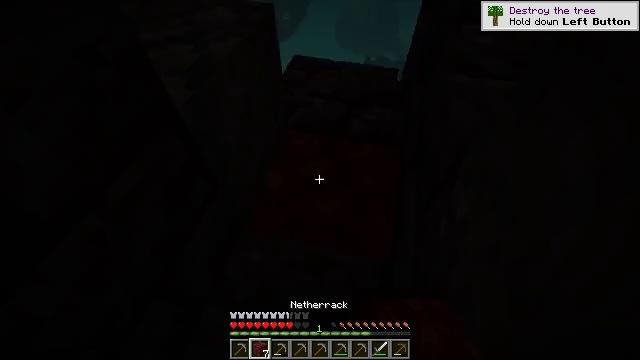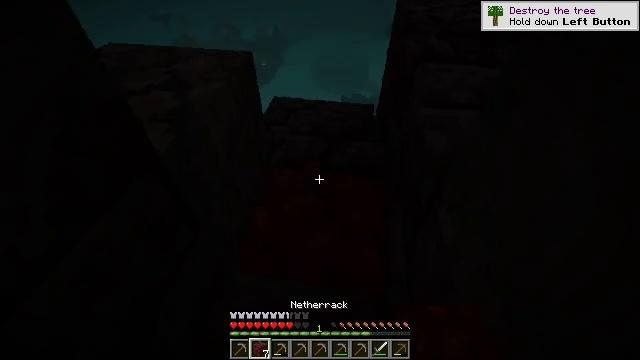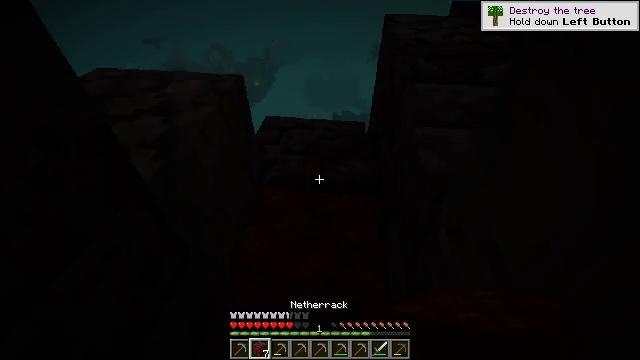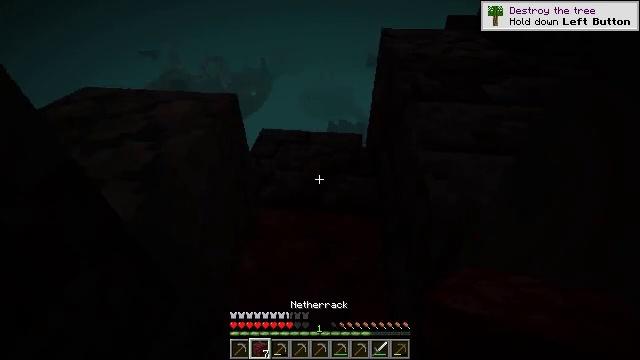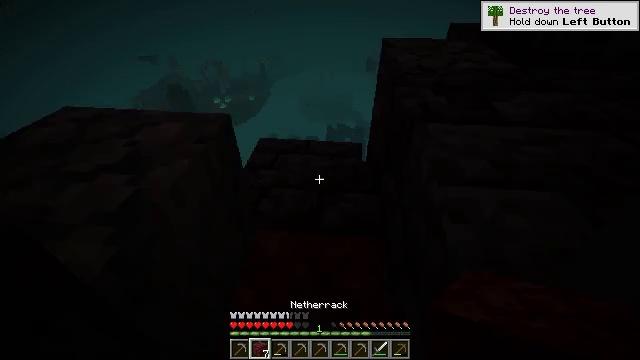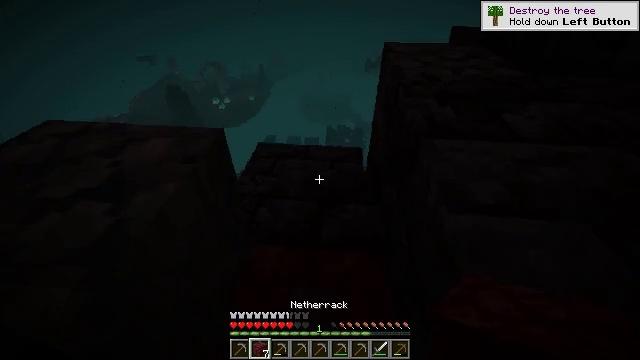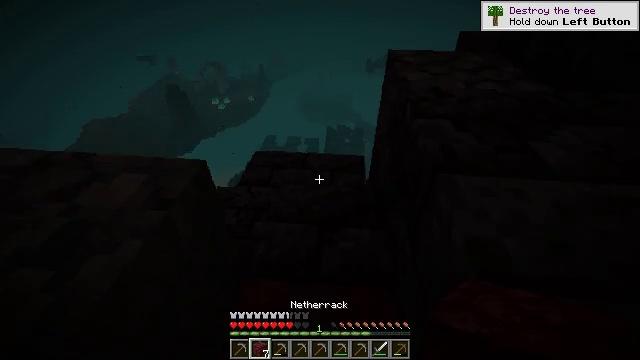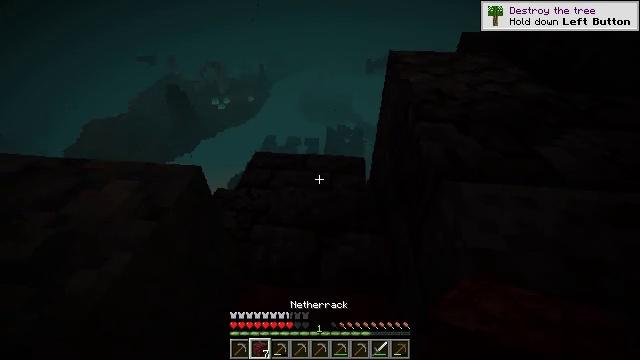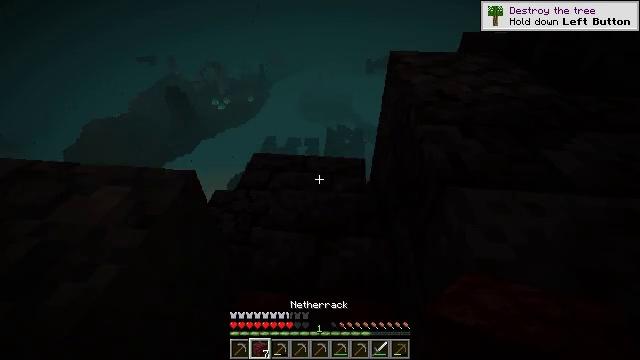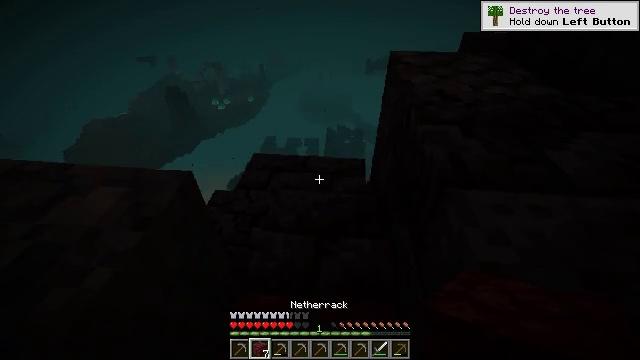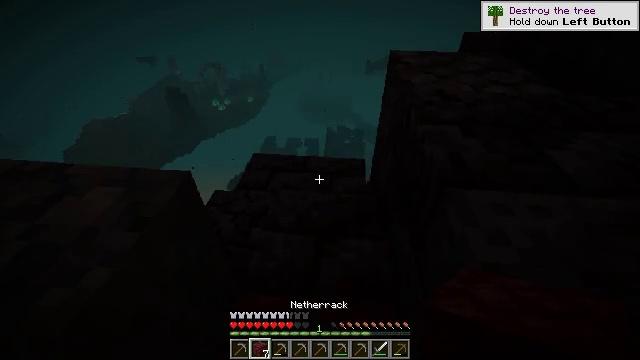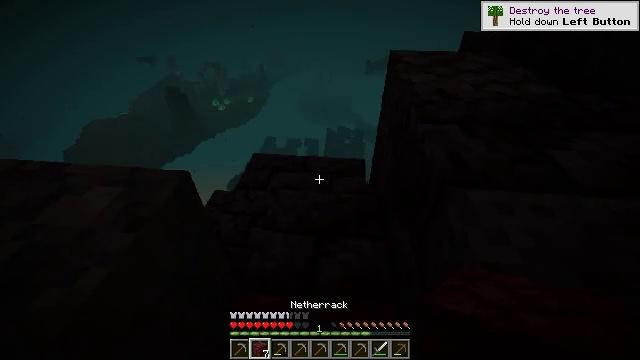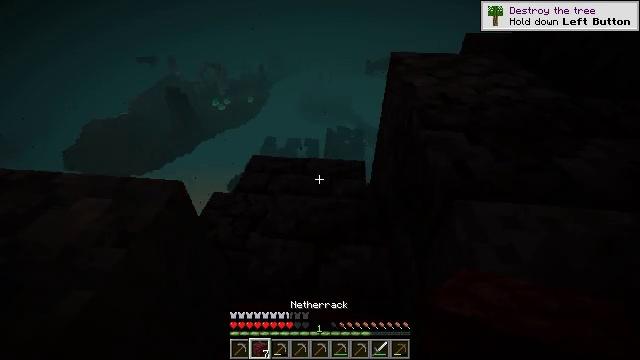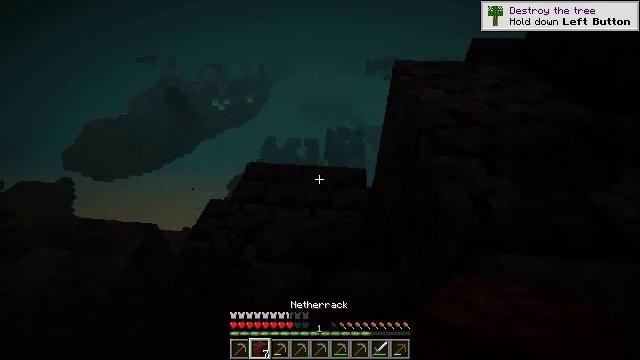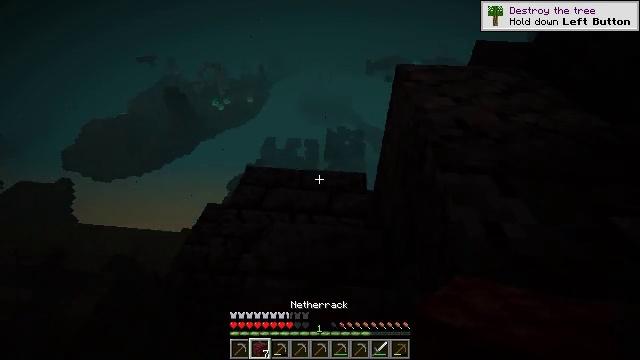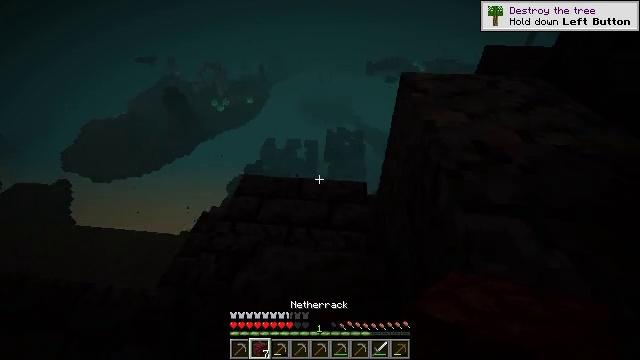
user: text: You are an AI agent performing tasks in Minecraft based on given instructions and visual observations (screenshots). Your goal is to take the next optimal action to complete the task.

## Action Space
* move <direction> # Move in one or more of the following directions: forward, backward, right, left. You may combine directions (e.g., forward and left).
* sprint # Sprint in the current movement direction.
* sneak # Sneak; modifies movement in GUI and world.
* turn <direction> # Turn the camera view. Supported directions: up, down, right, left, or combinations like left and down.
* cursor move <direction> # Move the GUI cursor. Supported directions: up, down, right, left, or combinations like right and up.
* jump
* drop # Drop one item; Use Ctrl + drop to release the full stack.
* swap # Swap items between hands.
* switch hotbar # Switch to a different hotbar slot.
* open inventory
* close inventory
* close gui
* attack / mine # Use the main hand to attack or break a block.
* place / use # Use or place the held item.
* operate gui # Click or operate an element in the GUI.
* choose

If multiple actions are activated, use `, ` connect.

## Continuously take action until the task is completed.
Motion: motion action
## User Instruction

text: Use a pickaxe to mine basalt.
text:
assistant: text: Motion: turn right and up
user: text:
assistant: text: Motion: move forward, turn right and up
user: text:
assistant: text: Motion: move forward, turn up
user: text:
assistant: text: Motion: move forward
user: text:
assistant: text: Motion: move forward
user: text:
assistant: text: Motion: no_op
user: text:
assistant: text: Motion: no_op
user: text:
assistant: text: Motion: no_op
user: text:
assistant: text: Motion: no_op
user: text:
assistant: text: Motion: no_op
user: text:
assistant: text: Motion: no_op
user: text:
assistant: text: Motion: move forward
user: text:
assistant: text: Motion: move forward
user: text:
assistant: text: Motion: move forward
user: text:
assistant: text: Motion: move forward
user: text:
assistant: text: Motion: no_op
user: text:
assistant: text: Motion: no_op
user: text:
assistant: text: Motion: no_op
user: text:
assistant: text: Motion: no_op
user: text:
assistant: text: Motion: no_op
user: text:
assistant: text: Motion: no_op
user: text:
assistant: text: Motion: turn right
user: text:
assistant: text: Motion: turn right and up
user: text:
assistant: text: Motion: turn right and up
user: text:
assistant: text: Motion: turn right and up
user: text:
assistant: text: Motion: turn right and up
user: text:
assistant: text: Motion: turn right and up
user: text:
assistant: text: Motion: turn right and up
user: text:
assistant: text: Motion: turn right and up
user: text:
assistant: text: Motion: turn right and up